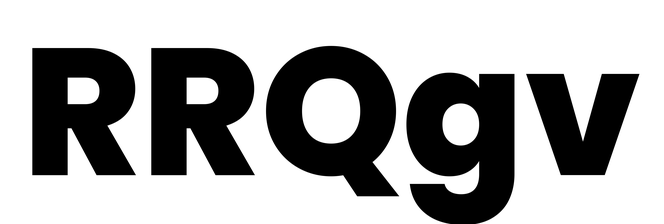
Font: Poppins-ExtraBold